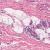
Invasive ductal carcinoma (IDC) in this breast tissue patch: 0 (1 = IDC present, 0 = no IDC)